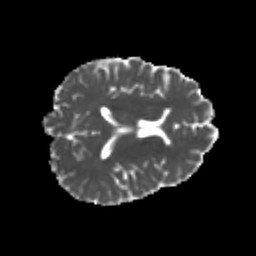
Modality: MD
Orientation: axial
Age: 20
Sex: male
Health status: healthy
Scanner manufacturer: philips
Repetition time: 7.477 s
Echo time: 0.08753 s